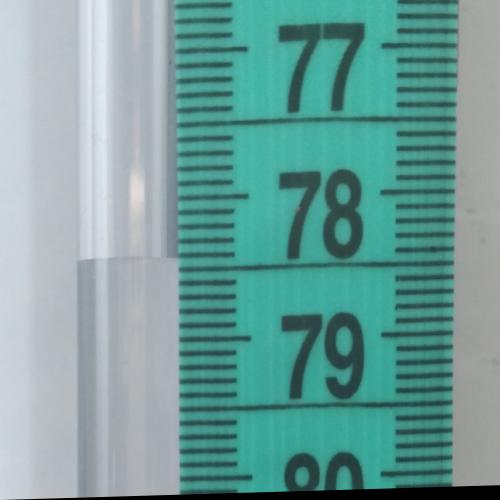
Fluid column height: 78.4 cm